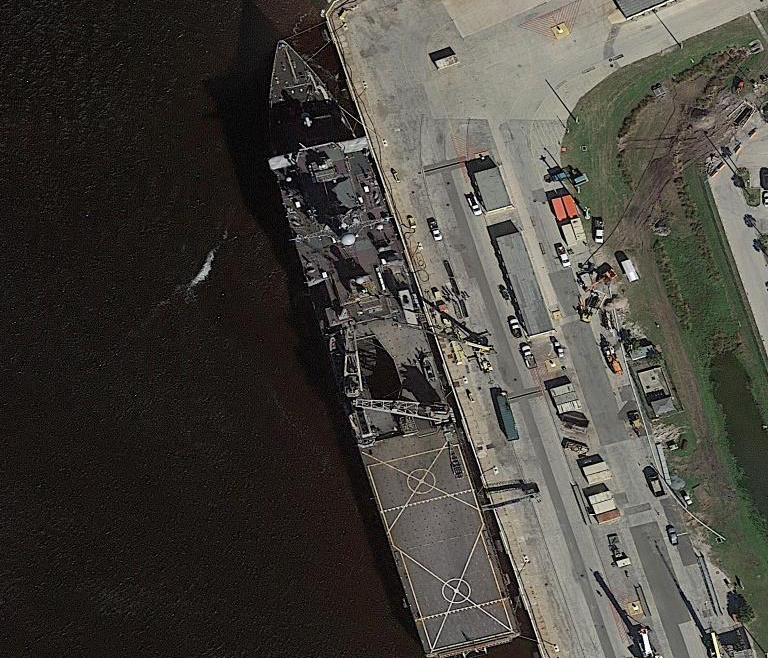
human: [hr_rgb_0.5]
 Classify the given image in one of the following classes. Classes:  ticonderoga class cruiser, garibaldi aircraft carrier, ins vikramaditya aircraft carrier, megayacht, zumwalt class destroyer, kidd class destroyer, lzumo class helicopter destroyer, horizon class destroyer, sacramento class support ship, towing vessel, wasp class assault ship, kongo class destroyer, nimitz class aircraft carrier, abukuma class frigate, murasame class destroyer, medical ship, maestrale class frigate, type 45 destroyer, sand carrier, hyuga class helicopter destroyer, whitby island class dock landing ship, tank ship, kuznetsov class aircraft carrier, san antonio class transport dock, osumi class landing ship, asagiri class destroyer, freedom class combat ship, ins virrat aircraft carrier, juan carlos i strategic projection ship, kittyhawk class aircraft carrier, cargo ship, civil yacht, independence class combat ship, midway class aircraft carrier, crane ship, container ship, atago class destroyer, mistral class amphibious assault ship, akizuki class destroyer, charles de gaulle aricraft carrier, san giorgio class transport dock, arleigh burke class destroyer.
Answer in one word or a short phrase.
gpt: Whitby Island class dock landing ship